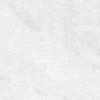
Label: no_change